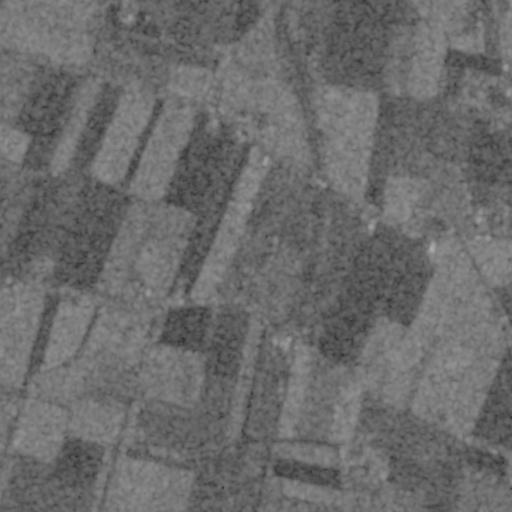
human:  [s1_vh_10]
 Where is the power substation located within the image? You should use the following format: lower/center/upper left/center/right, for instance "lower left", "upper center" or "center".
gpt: The power substation is located in the center of the image.
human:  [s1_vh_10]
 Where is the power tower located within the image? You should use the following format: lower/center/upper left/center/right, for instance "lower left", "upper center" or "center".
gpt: The power tower is located in the lower center of the image.
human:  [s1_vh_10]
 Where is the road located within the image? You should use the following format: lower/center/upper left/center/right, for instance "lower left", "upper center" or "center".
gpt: There is no road in the image.

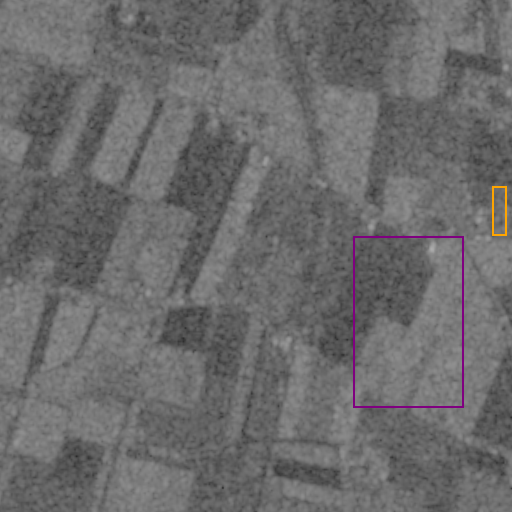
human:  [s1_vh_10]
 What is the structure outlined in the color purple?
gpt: The structure outlined in purple is a crop field.
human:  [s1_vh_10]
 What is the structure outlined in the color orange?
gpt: The structure outlined in orange is a park.
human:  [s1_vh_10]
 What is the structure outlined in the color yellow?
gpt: There is no yellow outline.